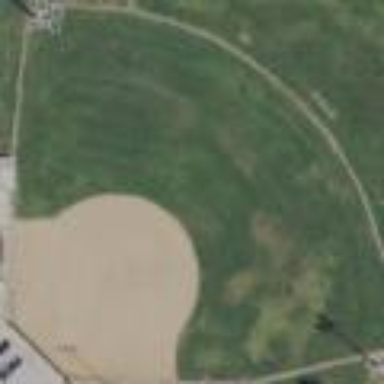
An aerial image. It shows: Chain-link fence surrounding baseball pitch.